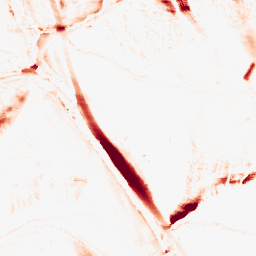
Category: morphological
Decomposition family: morphological_ellipse
Decomposition parameters: operation: opening
width: 10
height: 30
Upsampling method: quintic
Upsampling parameters: scale: 8
Upsampling scale: 8